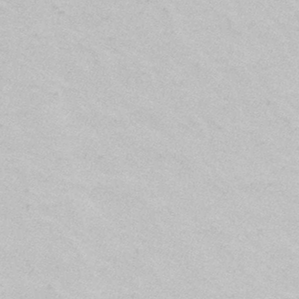
Label: frost